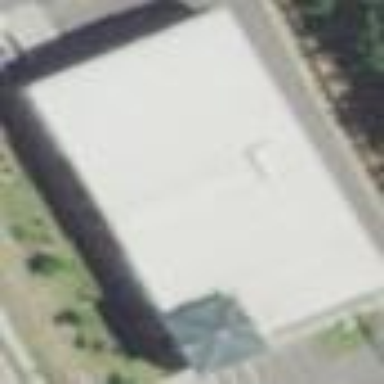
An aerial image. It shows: Storage rental shop located in building.